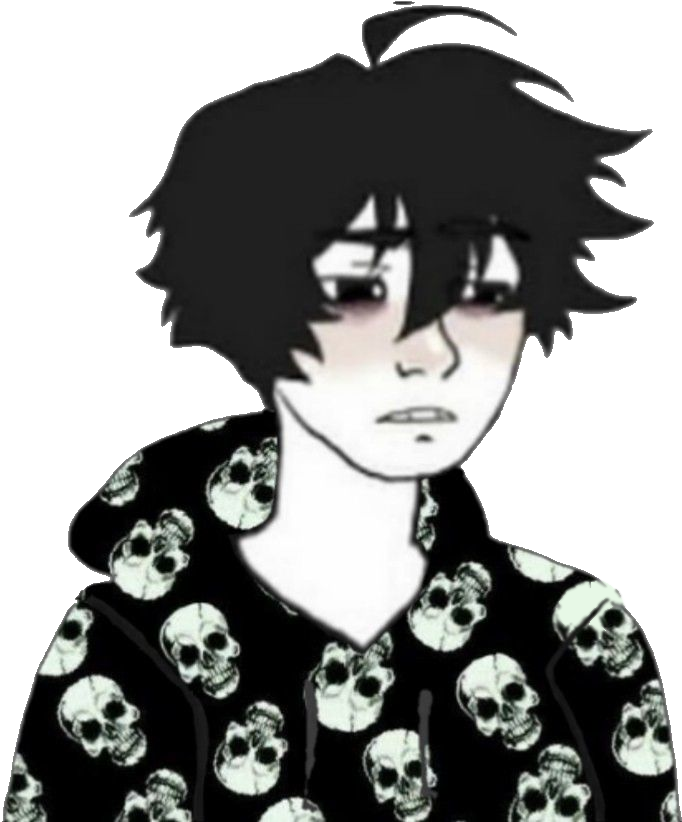
Label: 5_Twinkjak